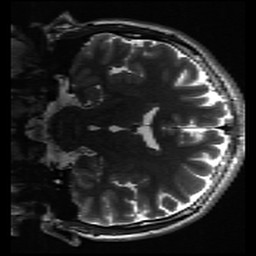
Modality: inplaneT2
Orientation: coronal